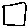
Label: square